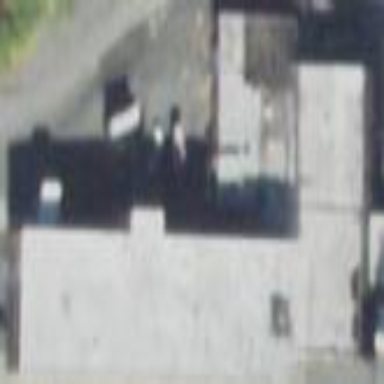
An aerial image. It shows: Commercial building.